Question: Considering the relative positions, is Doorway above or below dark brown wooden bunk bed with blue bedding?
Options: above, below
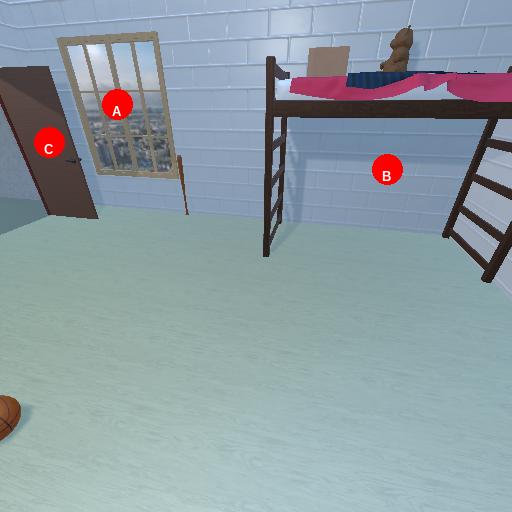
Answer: above